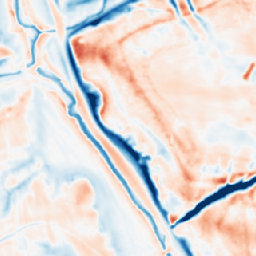
Category: multiscale
Decomposition family: dog_multiscale
Decomposition parameters: sigma_ratio: 1.4
n_scales: 6
base_sigma: 1
Upsampling method: nearest
Upsampling parameters: scale: 8
Upsampling scale: 8